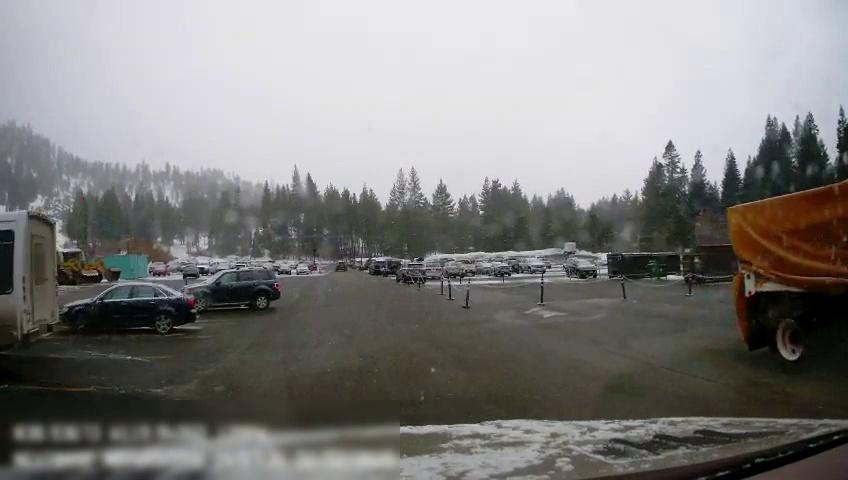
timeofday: Day
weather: Snowy
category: Vehicles | Other LV
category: Vehicles | Other LV
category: Vehicles | Car
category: Vehicles | SUV
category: Vehicles | SUV
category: Vehicles | Car
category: Vehicles | Car
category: Vehicles | SUV
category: Vehicles | SUV
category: Vehicles | Truck
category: Vehicles | SUV
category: Vehicles | SUV
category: Vehicles | SUV
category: Drivable Space